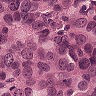
Metastatic tissue present: yes